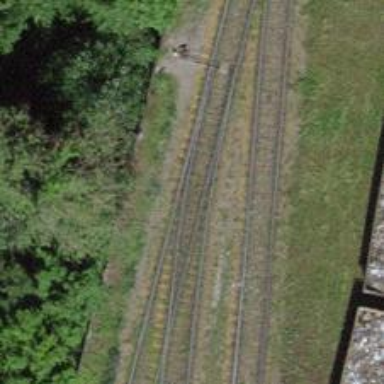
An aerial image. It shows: Railway switch.